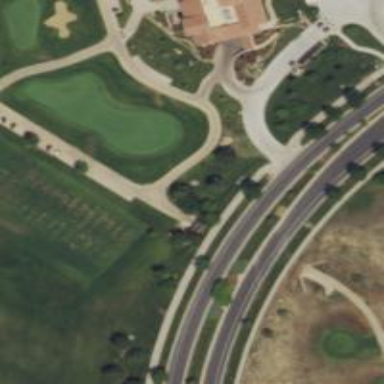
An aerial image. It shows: Track that is also known as Golf Cart path.